Field crop: maize
Growth stage: 2
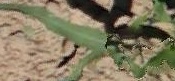
Species: maize